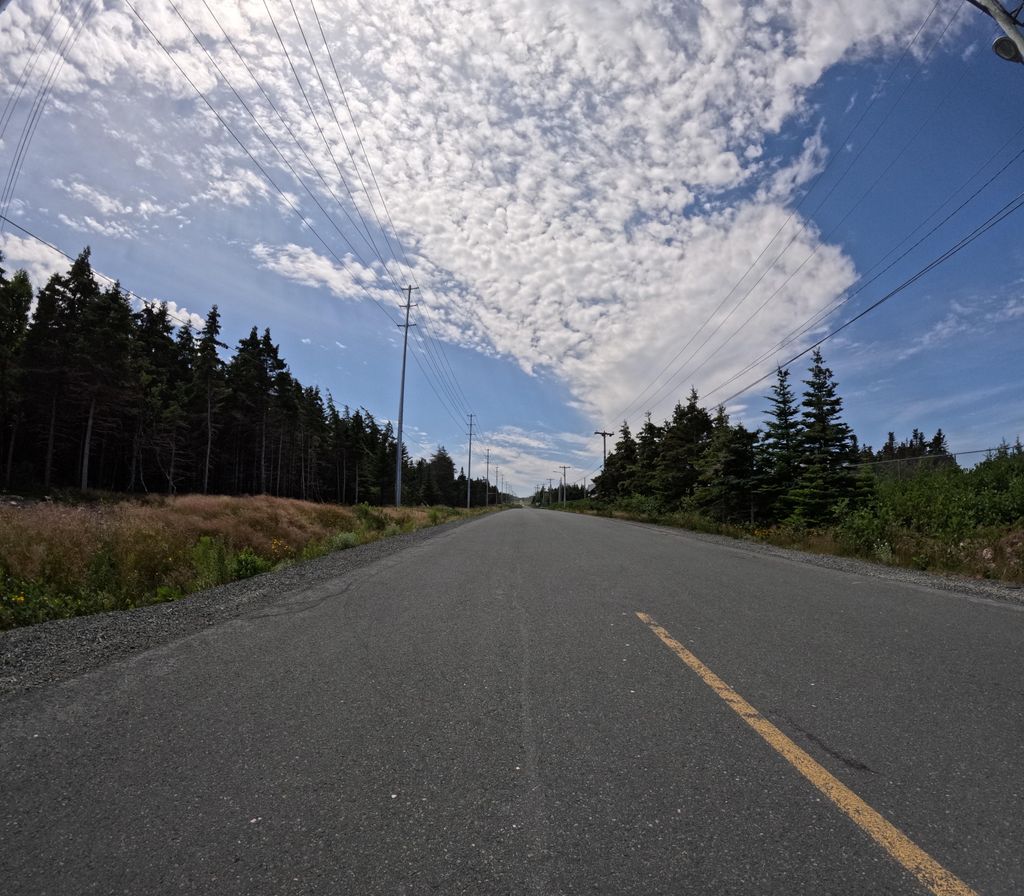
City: st_johns